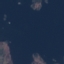
Land use / land cover: SeaLake